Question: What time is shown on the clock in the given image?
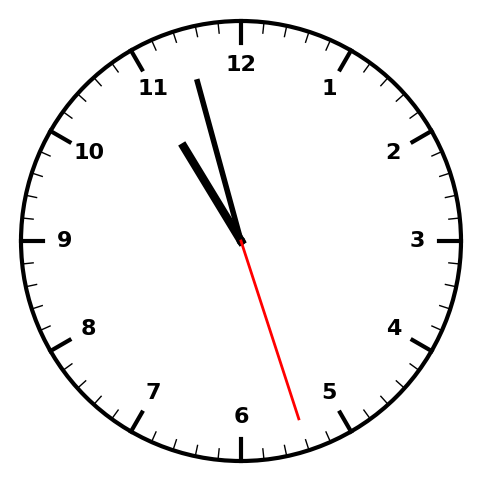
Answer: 10:57:27